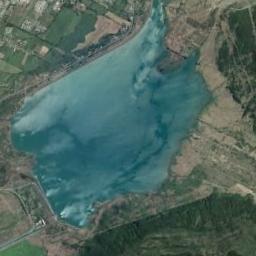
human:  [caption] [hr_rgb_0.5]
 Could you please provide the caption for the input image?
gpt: The lake lies in farmland and the water is blue .

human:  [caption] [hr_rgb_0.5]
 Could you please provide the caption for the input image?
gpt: The lake in the picture is small .

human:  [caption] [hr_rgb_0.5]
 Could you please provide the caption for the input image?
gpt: There is an irregularly shaped pale blue lake on the ground with green vegetation .

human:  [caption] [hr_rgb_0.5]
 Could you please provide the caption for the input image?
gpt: Many trees are around the lake .

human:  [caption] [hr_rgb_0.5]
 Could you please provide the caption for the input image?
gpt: There are green farmlands and some bare land around the lake .